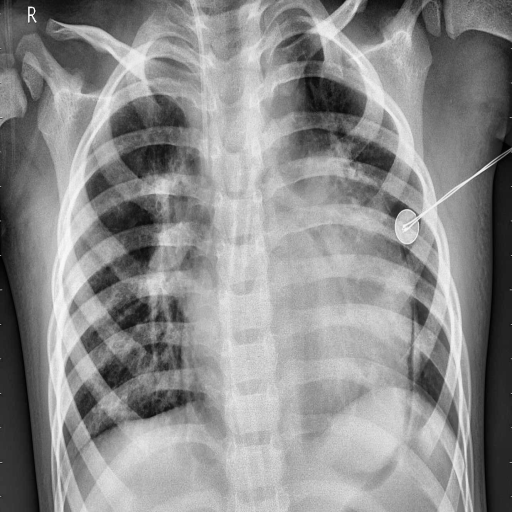
Finding: PNEUMONIA